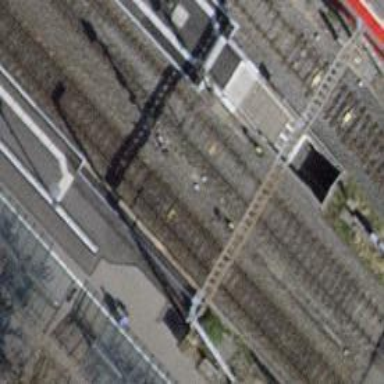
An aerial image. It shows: Railway signal.